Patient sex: M
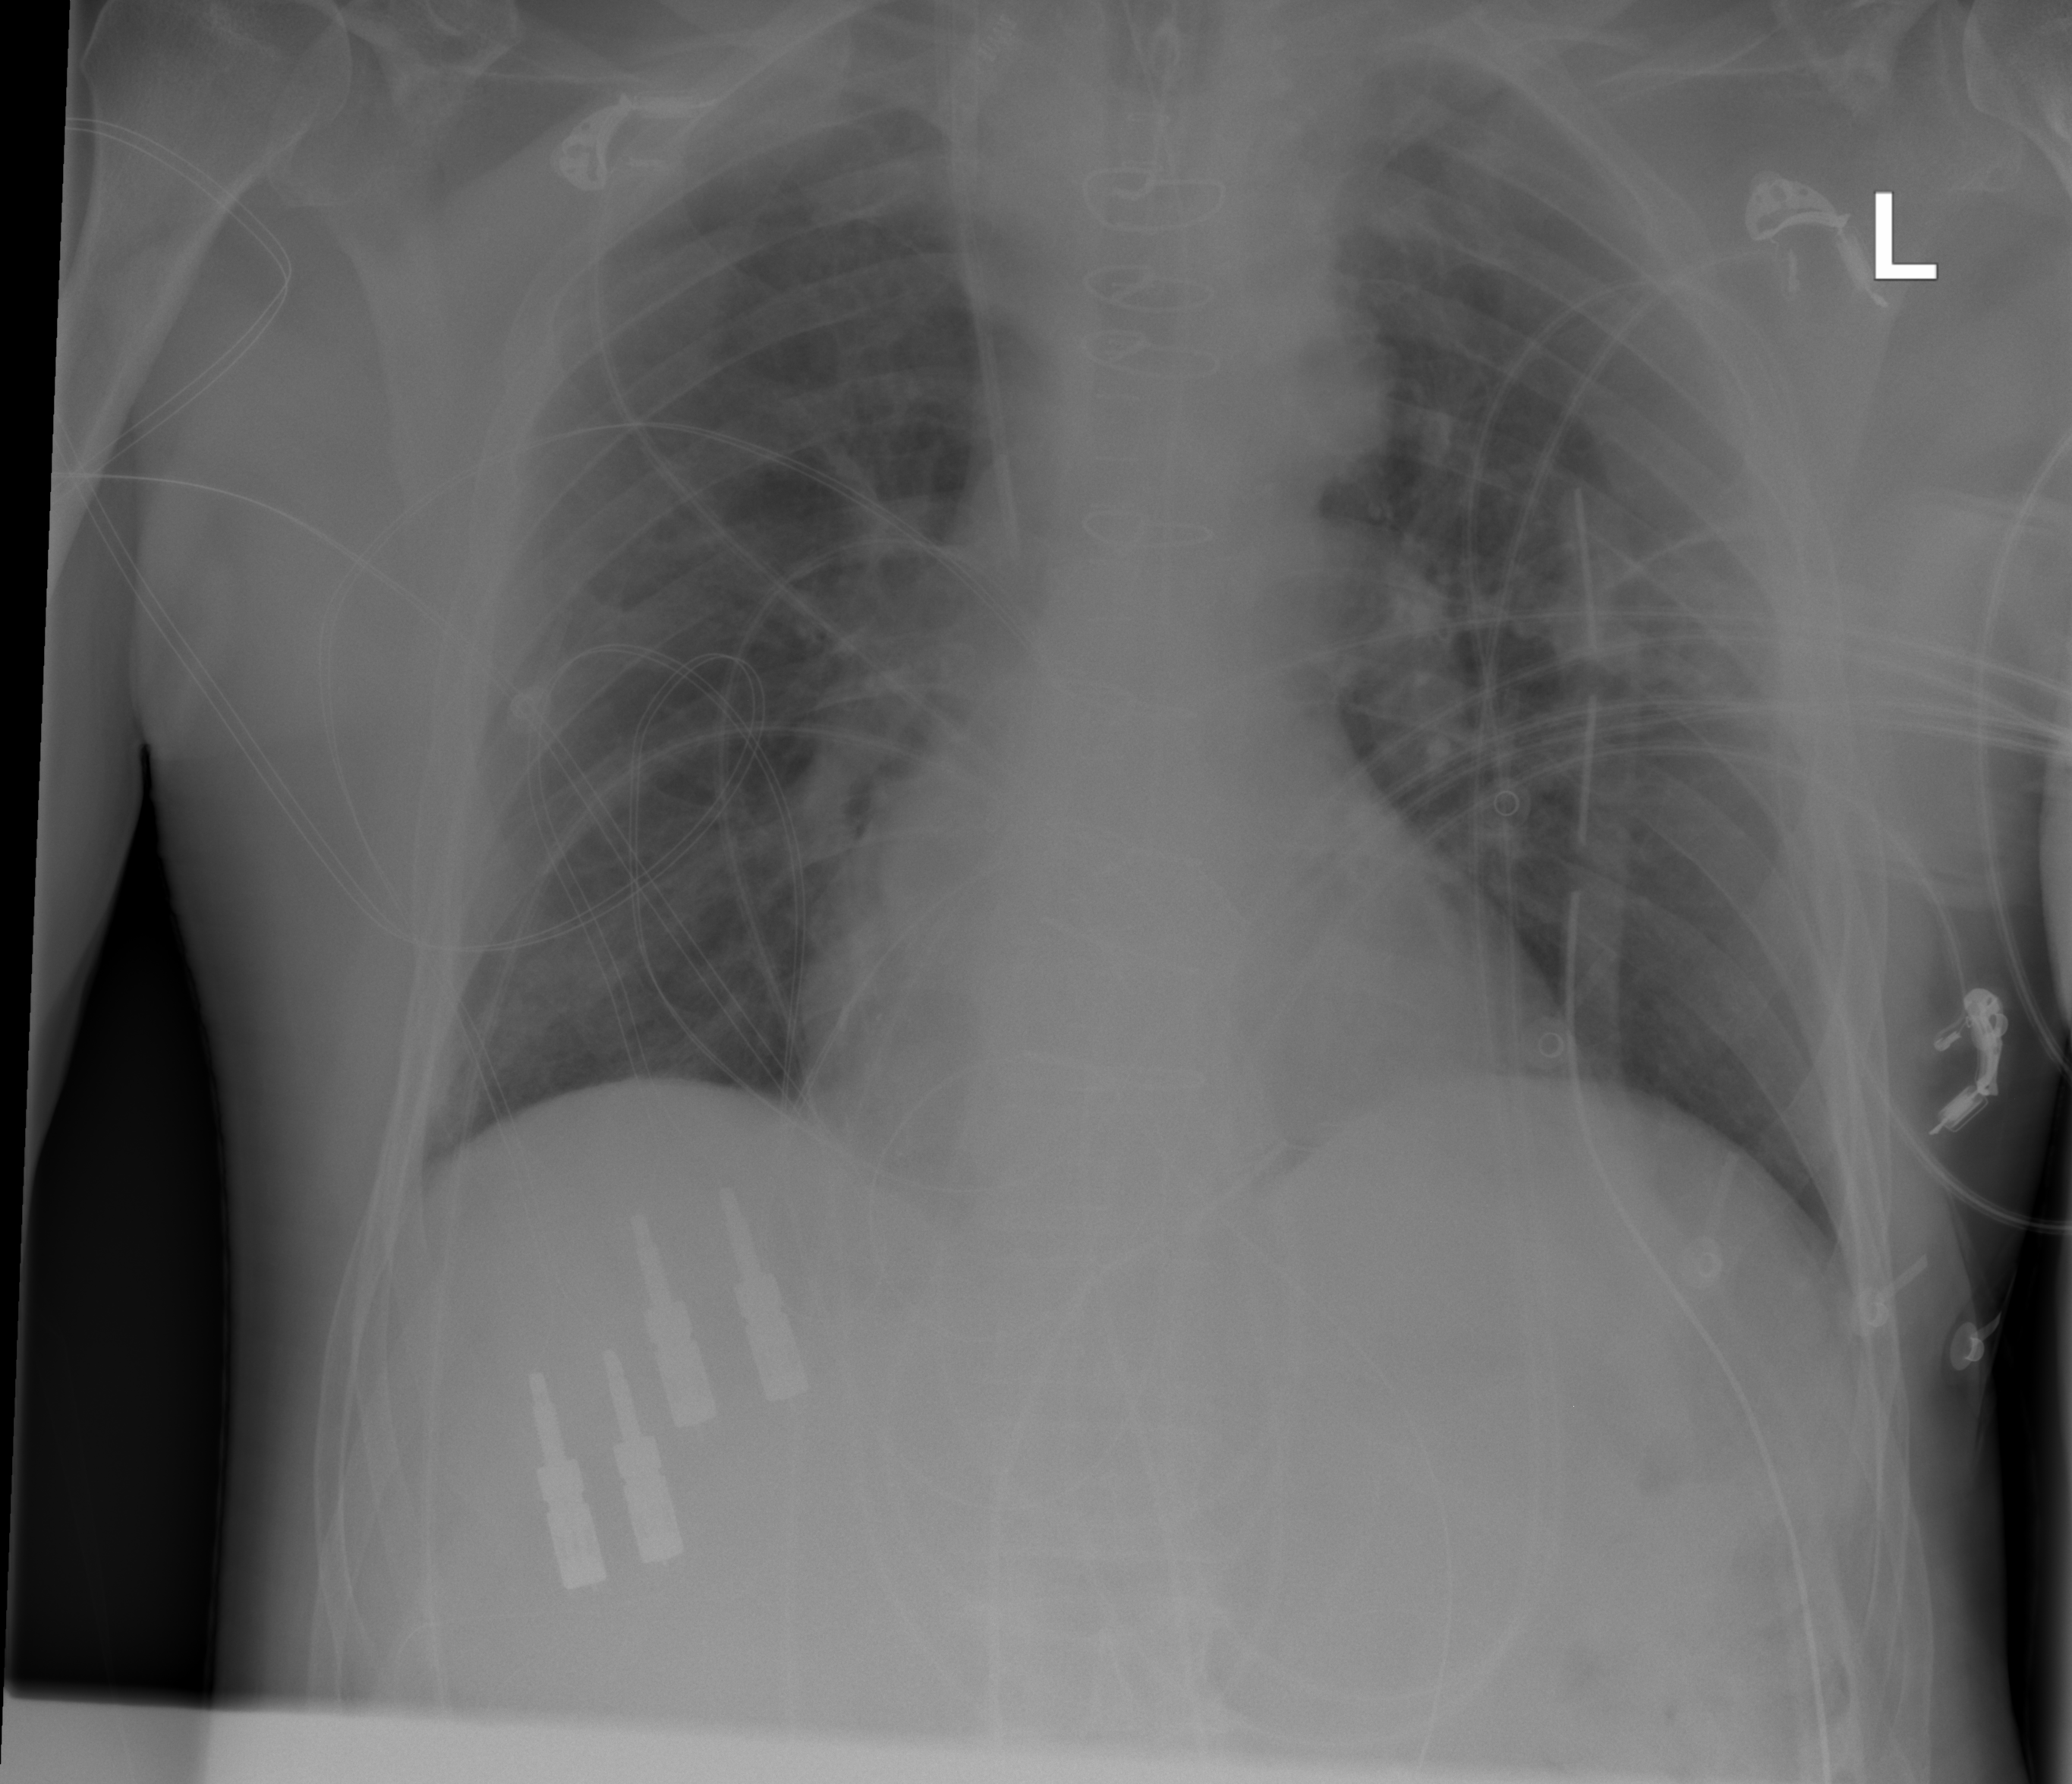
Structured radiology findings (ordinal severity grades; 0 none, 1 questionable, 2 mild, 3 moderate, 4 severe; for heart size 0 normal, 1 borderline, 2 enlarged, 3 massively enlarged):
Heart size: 0
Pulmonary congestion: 2
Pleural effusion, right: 0
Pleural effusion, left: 0
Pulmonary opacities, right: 0
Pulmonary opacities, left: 0
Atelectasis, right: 1
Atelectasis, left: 1